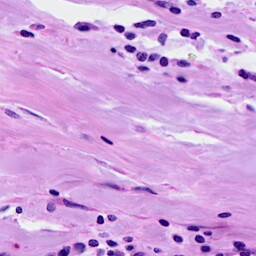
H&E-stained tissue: Breast